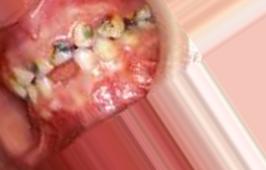
Condition: Caries